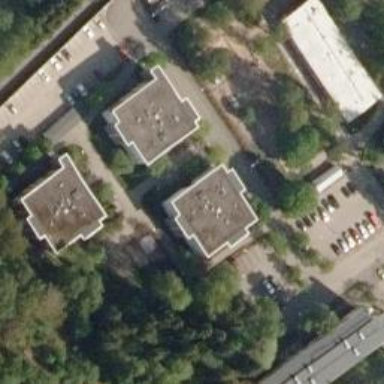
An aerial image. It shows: Kindergarten.